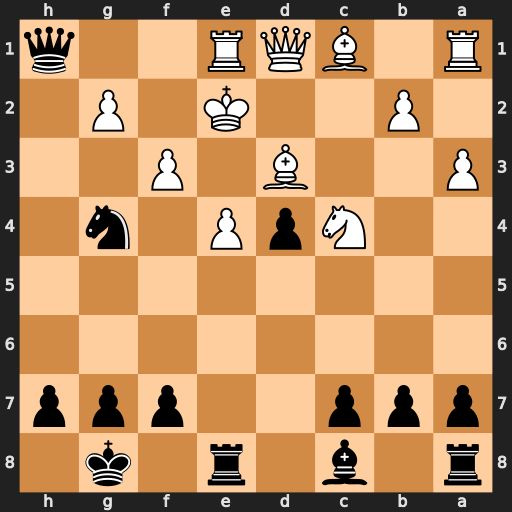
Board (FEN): r1b1r1k1/ppp2ppp/8/8/2NpP1n1/P2B1P2/1P2K1P1/R1BQR2q
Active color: b
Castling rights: -
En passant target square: -
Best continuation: Qxg2#